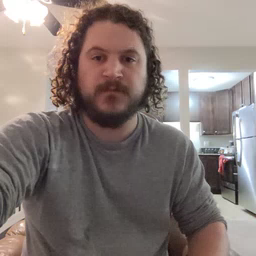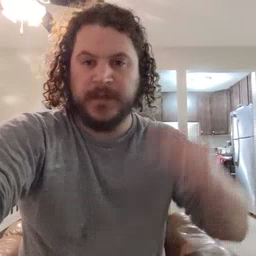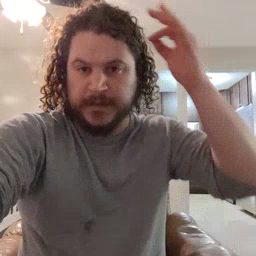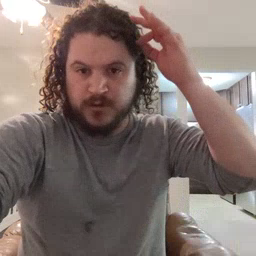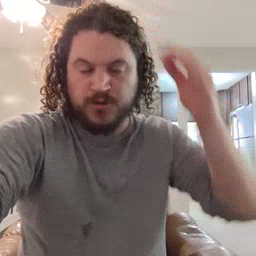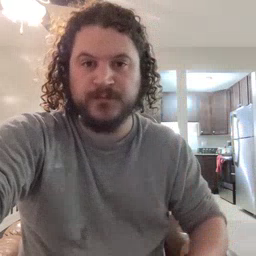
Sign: hair